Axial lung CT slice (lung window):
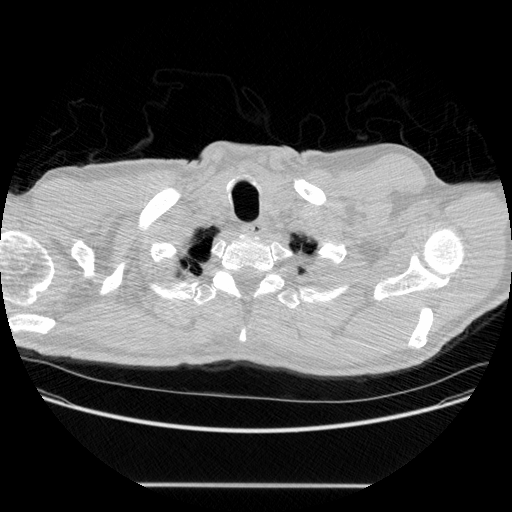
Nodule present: no